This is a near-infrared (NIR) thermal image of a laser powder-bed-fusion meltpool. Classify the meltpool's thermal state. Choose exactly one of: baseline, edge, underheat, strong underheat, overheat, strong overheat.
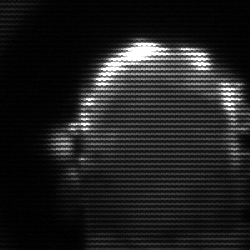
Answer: baseline